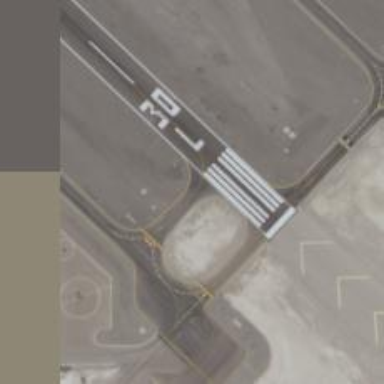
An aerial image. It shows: Image of taxiway at airport.